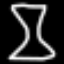
Label: hourglass